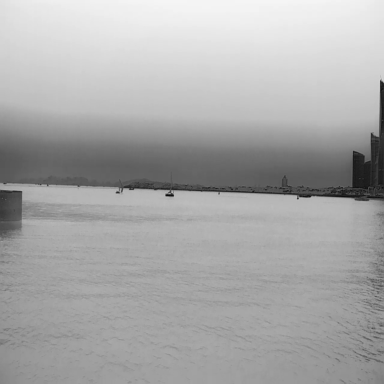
There are two container_ships in the infrared image.